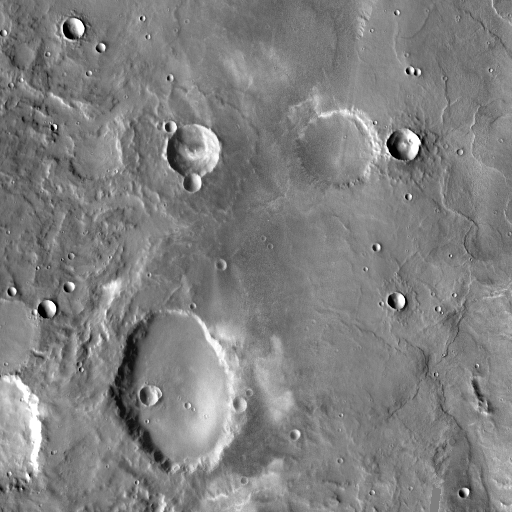
Crater classes present: Background, Other, Layered, Buried